Field crop: maize
Growth stage: 1
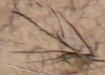
Species: lolium